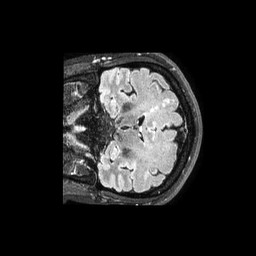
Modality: FLAIR
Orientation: coronal
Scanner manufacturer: philips
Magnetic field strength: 3 T
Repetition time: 4.8 s
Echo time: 0.34 s